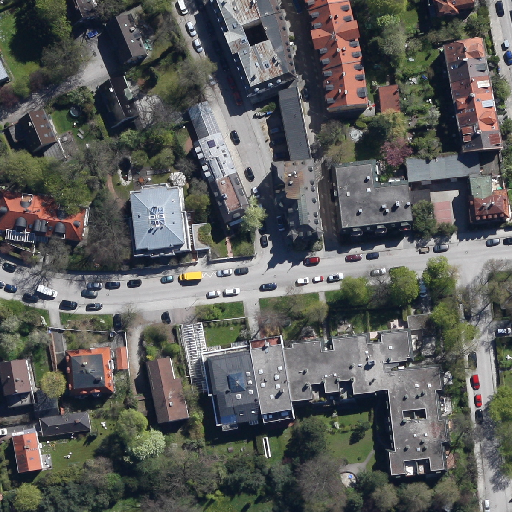
Referring expression: vehicle in the parking area